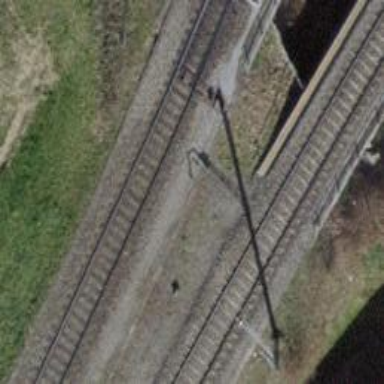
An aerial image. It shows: Railway track with contact line for electrification.